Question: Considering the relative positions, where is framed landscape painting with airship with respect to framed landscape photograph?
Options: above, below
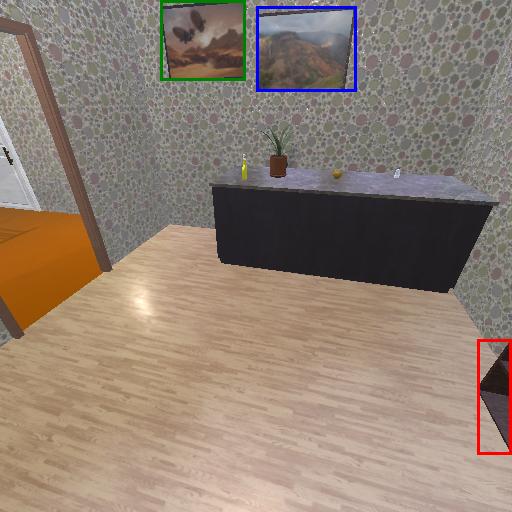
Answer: above